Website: walmart
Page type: delivery-shipping
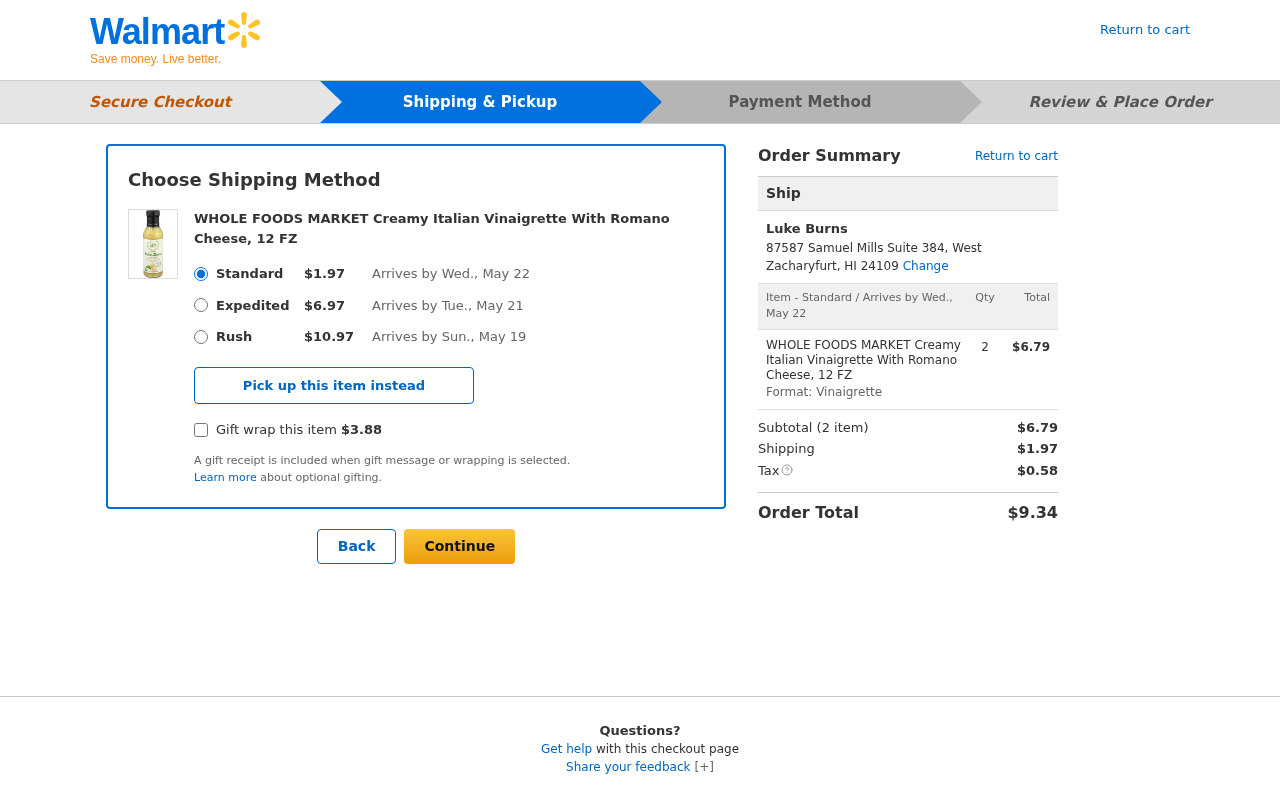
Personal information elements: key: PII_CITY_STATE_ZIP
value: West Zacharyfurt, HI 24109
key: PII_FULLNAME
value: Luke Burns
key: PII_STREET
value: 87587 Samuel Mills Suite 384
Product elements: key: PRODUCT1_ITEM_CATEGORY
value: Vinaigrette
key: PRODUCT1_NAME
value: WHOLE FOODS MARKET Creamy Italian Vinaigrette With Romano Cheese, 12 FZ
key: PRODUCT1_PRICE
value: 6.79
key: PRODUCT1_QUANTITY
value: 2
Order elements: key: ORDER_SHIPPING_STANDARD
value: $1.97
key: ORDER_DELIVERY_DATE
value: Wed., May 22
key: ORDER_SHIPPING_EXPEDITED
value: $6.97
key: ORDER_DELIVERY_EXPEDITED
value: Tue., May 21
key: ORDER_SHIPPING_RUSH
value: $10.97
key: ORDER_DELIVERY_RUSH
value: Sun., May 19
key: ORDER_GIFT_WRAP
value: $3.88
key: ORDER_DELIVERY_DATE2
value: Wed., May 22
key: ORDER_NUM_ITEMS
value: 2
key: ORDER_SUBTOTAL
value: $6.79
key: ORDER_SHIPPING_COST
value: $1.97
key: ORDER_TAX
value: $0.58
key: ORDER_TOTAL
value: $9.34